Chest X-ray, AP view. Patient: 23 years old, sex M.
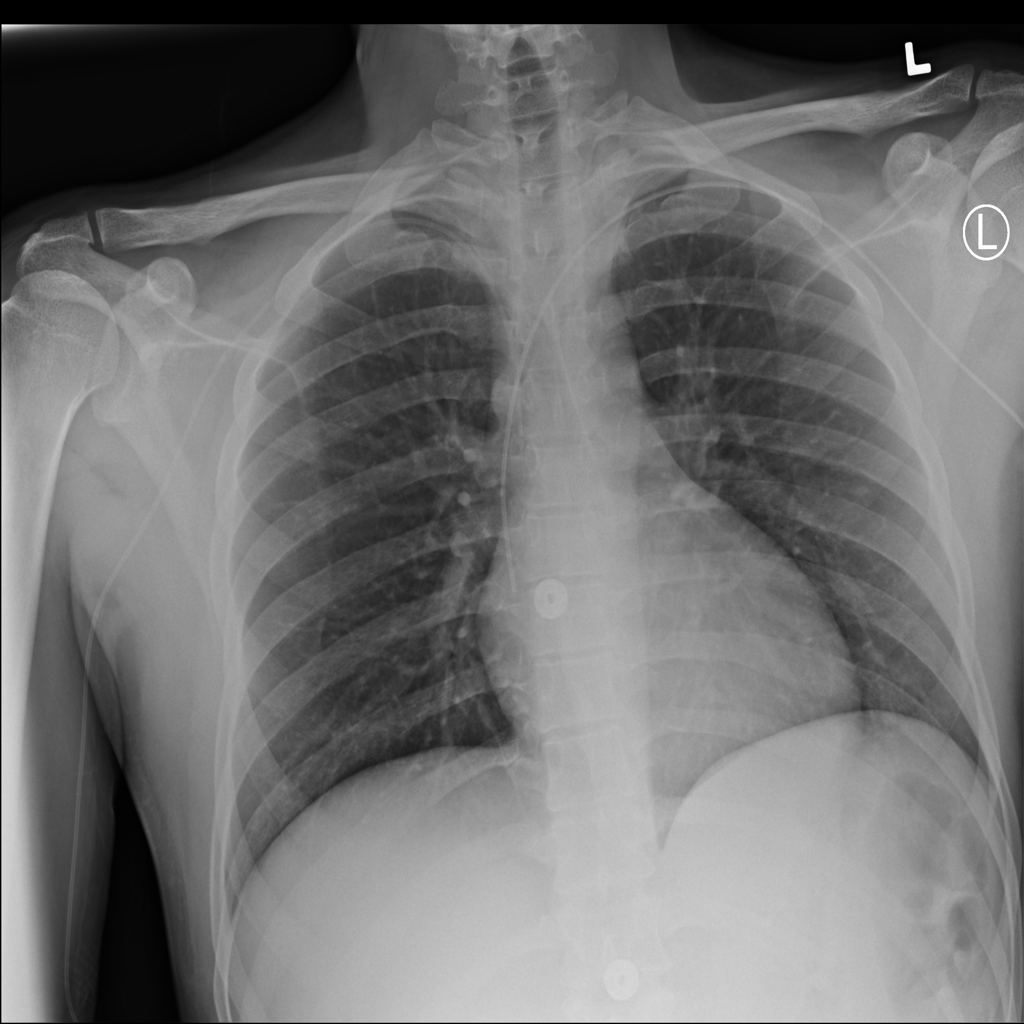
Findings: No Finding